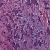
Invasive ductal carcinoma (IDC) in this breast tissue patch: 1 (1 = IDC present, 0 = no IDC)